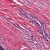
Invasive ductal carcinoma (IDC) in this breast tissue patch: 0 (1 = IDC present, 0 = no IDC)